Question: I am implementing my own custom keyboard.
I use <URL> for implementing keyboard
'''
<?xml version="1.0" encoding="utf-8"?>
'''
'''
<Row>
<Key android:keyLabel="q" android:keyEdgeFlags="left"/>
<Key android:keyLabel="w"/>
<Key android:keyLabel="e"/>
<Key android:keyLabel="r"/>
<Key android:keyLabel="t"/>
<Key android:keyLabel="y"/>
<Key android:keyLabel="u"/>
<Key android:keyLabel="i"/>
<Key android:keyLabel="o"/>
<Key android:keyLabel="p" android:keyEdgeFlags="right"/>
</Row>
'''
I want have 2 label on key button.The same as on image below (red):

How can I change the keyboard xml to have this? When we make the long click on button we should choose numbers instead of letters
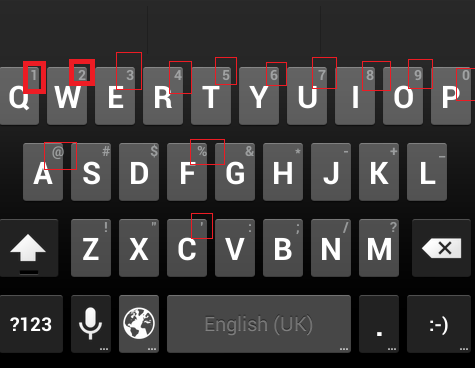
Answer: you need to create a KeyboardView extends class and override OnDraw method like this:
'''
public class MKeyboardView extends KeyboardView {
@Override
public void onDraw(Canvas canvas) {
super.onDraw(canvas);
Paint paint = new Paint();
paint.setTextSize(15);
paint.setColor(Color.GRAY);
List<Key> keys = getKeyboard().getKeys();
for(Key key: keys) {
if(key.codes[0] == 113)
canvas.drawText("1", key.x + (key.width/2), key.y + 25, paint);
}
}
}
'''
you can change the position by changing the x and y parameters.
enjoy :)